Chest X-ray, AP view. Patient: 35 years old, sex M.
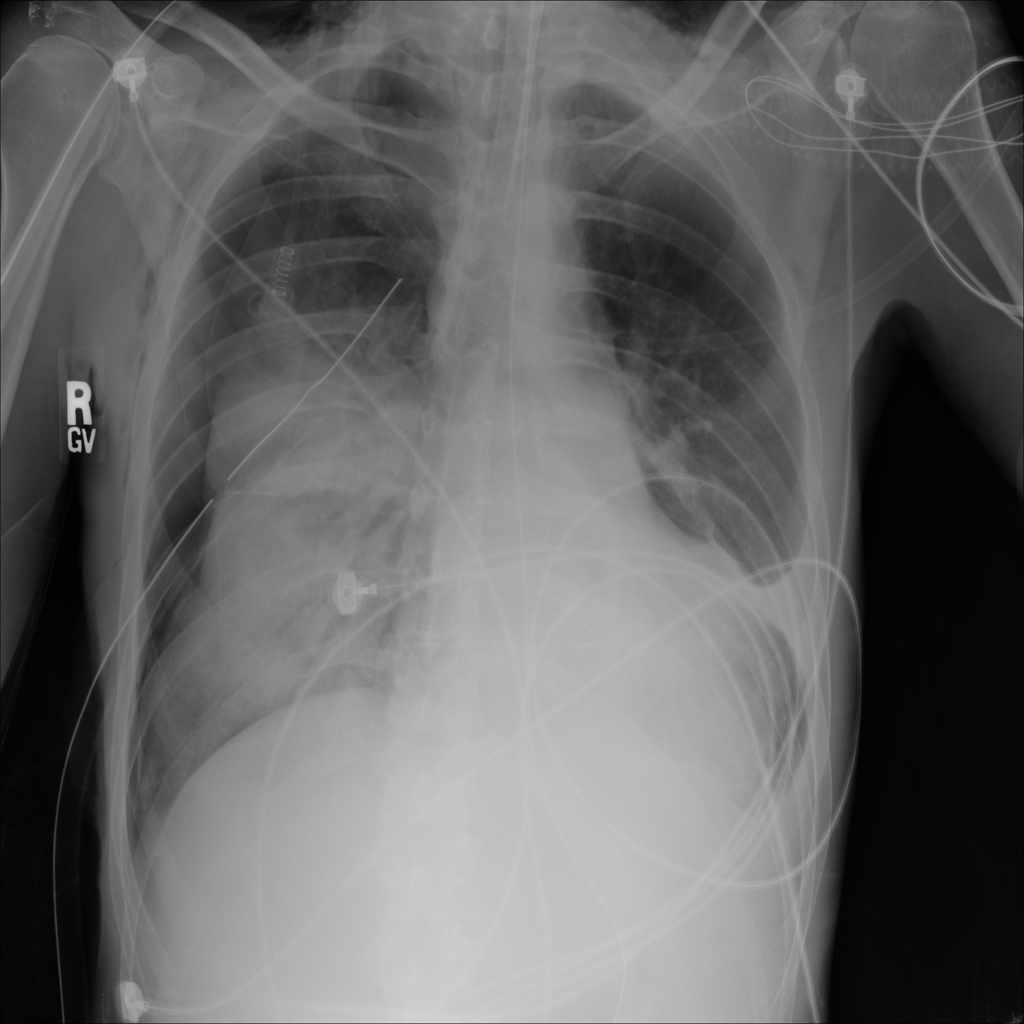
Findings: Atelectasis, Effusion, Pneumothorax